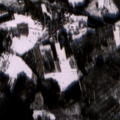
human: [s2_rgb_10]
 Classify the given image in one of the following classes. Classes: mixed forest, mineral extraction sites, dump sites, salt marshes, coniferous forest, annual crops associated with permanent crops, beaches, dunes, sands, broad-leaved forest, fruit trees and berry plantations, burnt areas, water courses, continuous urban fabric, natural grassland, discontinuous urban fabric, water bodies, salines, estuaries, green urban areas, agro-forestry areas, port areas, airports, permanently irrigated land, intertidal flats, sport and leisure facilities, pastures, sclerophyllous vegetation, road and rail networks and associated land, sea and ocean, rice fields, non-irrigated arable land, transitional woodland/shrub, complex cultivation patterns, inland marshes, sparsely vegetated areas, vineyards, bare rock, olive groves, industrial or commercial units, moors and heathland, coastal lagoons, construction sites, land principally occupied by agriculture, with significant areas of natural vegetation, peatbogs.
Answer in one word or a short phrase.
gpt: land principally occupied by agriculture, with significant areas of natural vegetation, coniferous forest, mixed forest